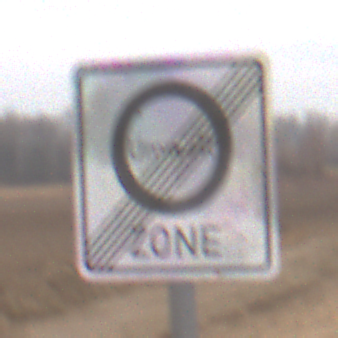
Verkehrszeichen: EndeUmweltzone
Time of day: Midday
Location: Outdoor (RoadRail)
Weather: Overcast
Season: NotSpecified
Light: Natural